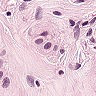
Metastatic tissue present: yes